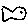
Label: fish